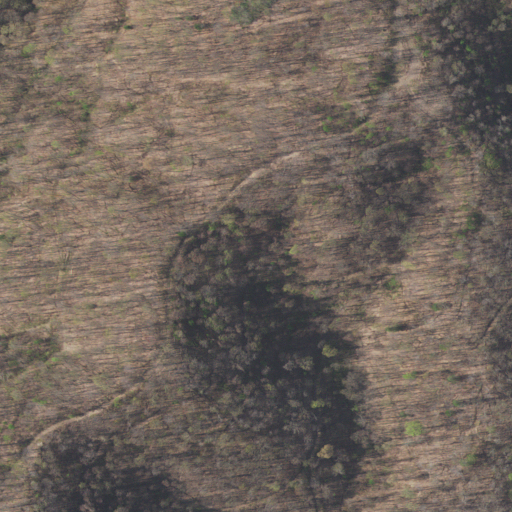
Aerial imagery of ridge(s) in Virginia named Little Brushy Ridge containing only deciduous forest